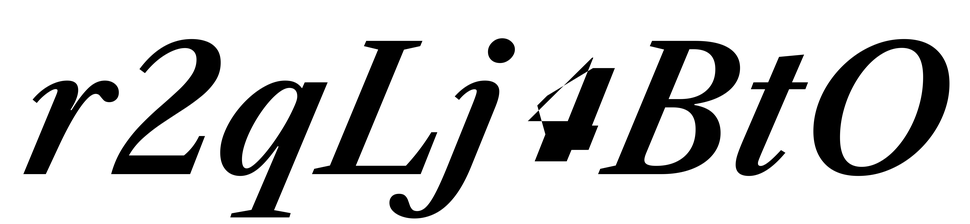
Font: LibreCaslonText-Italic_SemiBold_Italic